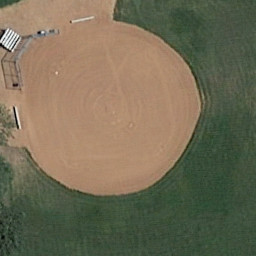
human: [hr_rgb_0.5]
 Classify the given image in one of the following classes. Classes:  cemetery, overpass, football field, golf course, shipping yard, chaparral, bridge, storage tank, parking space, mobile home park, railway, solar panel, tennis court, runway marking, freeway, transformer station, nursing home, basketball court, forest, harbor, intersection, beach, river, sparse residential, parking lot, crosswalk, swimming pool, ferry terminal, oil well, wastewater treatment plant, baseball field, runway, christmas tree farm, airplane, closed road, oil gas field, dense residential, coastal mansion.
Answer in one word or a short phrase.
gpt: baseball field